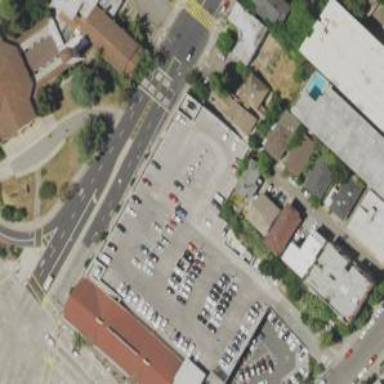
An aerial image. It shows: Rooftop parking area.